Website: ulta-beauty
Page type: account-selection
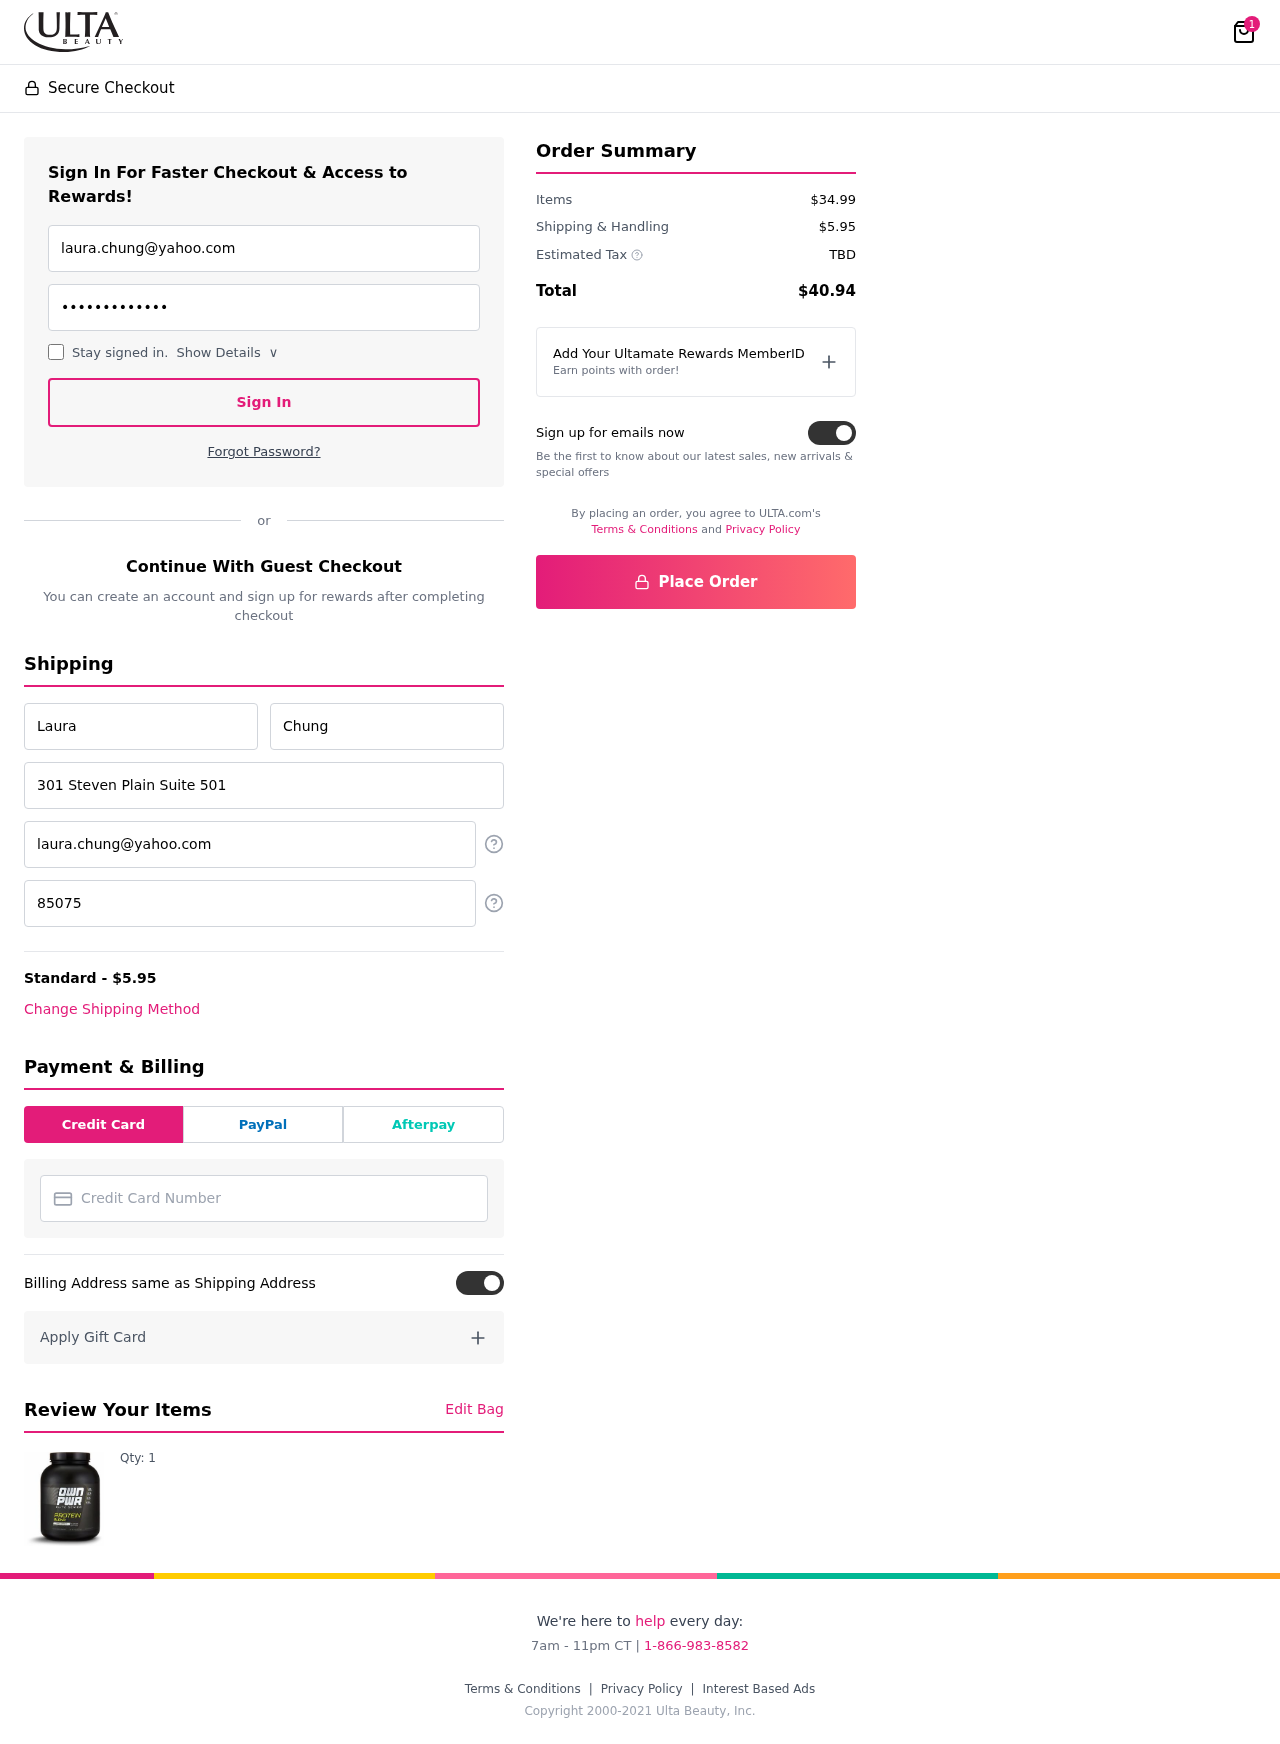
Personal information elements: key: PII_CARD_NUMBER
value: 2231 1500 8115 6903
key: PII_EMAIL
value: laura.chung@yahoo.com
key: PII_EMAIL2
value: laura.chung@yahoo.com
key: PII_FIRSTNAME
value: Laura
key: PII_LASTNAME
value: Chung
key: PII_PHONE
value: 8507584418
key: PII_STREET
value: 301 Steven Plain Suite 501
Product elements: key: PRODUCT1_QUANTITY
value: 1
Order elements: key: ORDER_NUM_ITEMS
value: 1
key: ORDER_SHIPPING_COST
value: $5.95
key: ORDER_SUBTOTAL
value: $34.99
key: ORDER_TAX
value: TBD
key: ORDER_TOTAL
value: $40.94